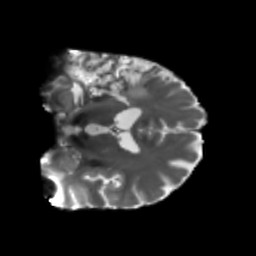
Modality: T2w
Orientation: coronal
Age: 58
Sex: male
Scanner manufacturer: siemens
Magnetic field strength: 3 T
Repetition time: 5.25 s
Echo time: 0.08 s